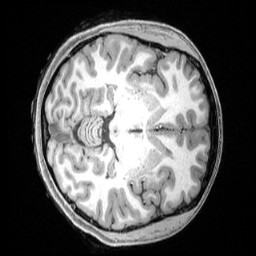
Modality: T1w
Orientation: axial
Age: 34
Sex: female
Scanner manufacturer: siemens
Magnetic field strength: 3 T
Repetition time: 2.4 s
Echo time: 0.00228 s